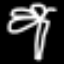
Label: palm tree